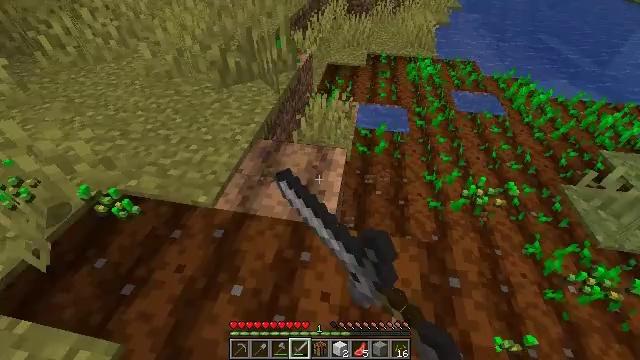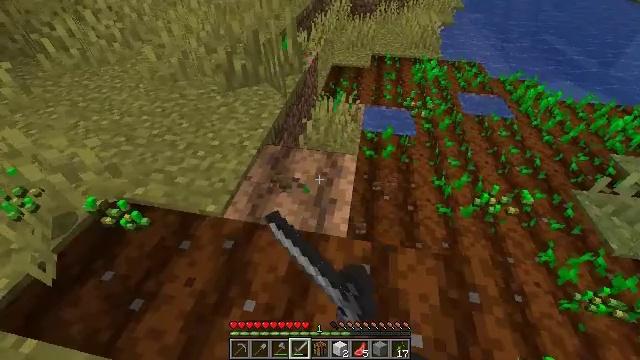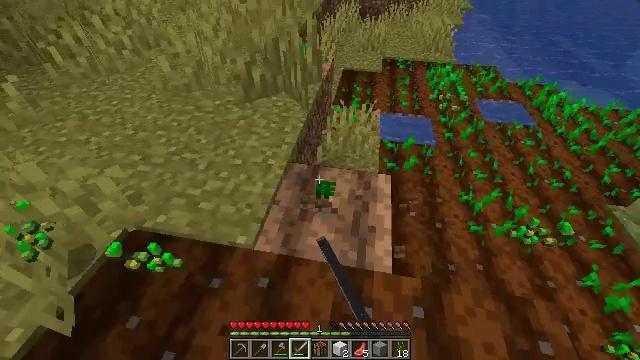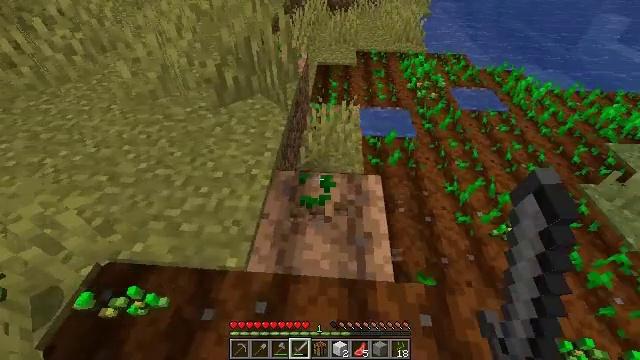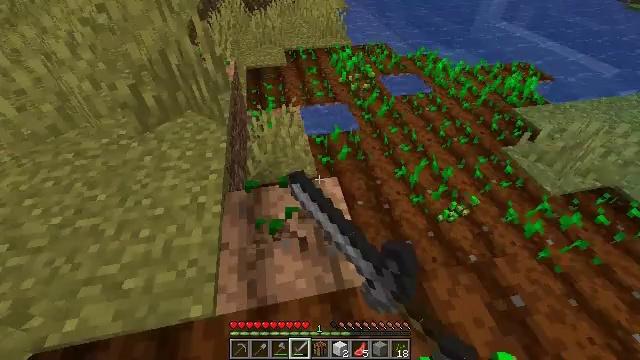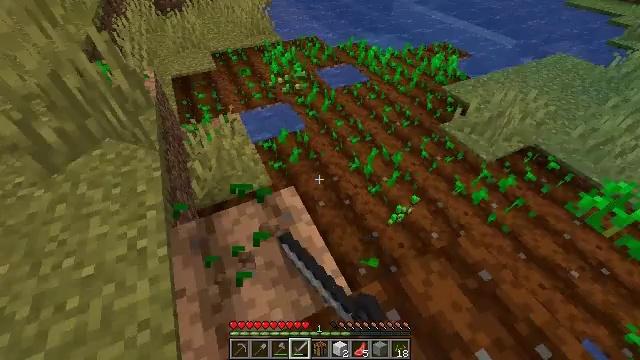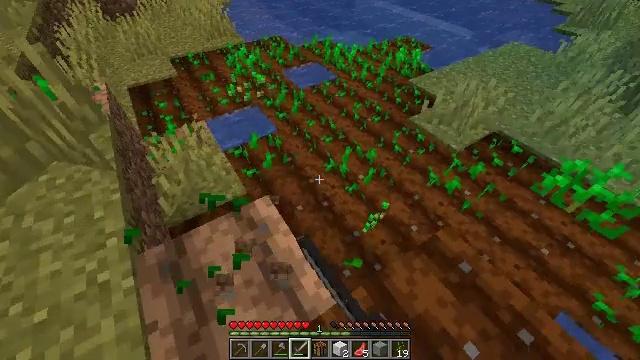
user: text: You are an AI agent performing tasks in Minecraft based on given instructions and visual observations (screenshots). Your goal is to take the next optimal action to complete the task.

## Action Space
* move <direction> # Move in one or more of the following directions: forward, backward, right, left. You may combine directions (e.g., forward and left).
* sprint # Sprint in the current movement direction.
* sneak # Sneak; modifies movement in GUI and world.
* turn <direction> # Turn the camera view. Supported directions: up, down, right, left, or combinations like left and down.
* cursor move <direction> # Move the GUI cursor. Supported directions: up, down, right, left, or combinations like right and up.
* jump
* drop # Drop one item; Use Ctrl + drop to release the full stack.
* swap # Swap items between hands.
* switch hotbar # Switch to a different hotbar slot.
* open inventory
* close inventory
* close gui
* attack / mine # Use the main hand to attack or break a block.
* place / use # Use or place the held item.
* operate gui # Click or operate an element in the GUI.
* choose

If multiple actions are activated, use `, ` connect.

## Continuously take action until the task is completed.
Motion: motion action
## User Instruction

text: Collect the melon stem for seeds.
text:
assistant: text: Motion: move forward and move left, attack / mine
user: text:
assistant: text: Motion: move forward and move left, attack / mine
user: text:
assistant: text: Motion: move forward, turn right and down, attack / mine
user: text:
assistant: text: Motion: move forward, turn right, attack / mine
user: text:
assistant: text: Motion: move forward and move right, turn right and down, attack / mine
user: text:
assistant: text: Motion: move forward and move right, turn right, attack / mine
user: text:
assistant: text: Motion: attack / mine